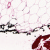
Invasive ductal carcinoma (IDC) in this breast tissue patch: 0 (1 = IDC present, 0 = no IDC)